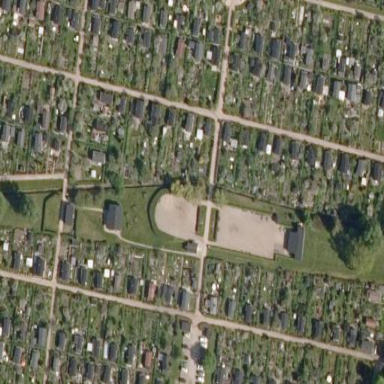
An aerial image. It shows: Allotments area.